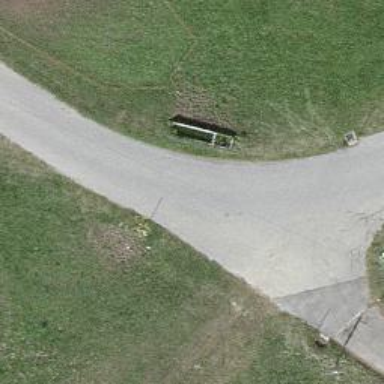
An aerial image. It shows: Unclassified road with concrete surface.